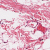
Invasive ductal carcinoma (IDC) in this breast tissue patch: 0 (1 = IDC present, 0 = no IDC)